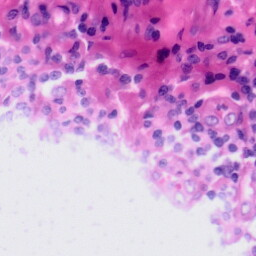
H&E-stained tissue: Tonsil